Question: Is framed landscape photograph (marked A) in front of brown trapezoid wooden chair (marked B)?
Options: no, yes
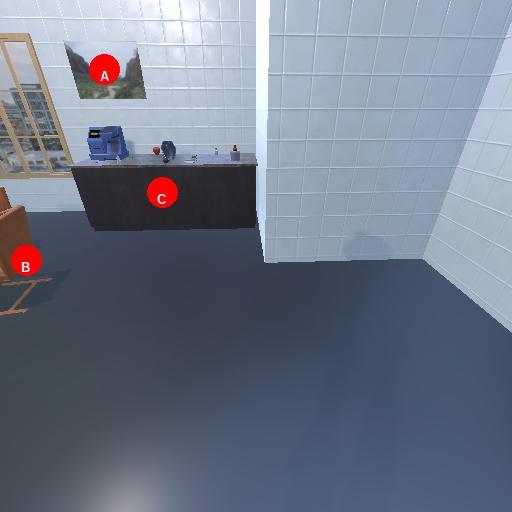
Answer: no